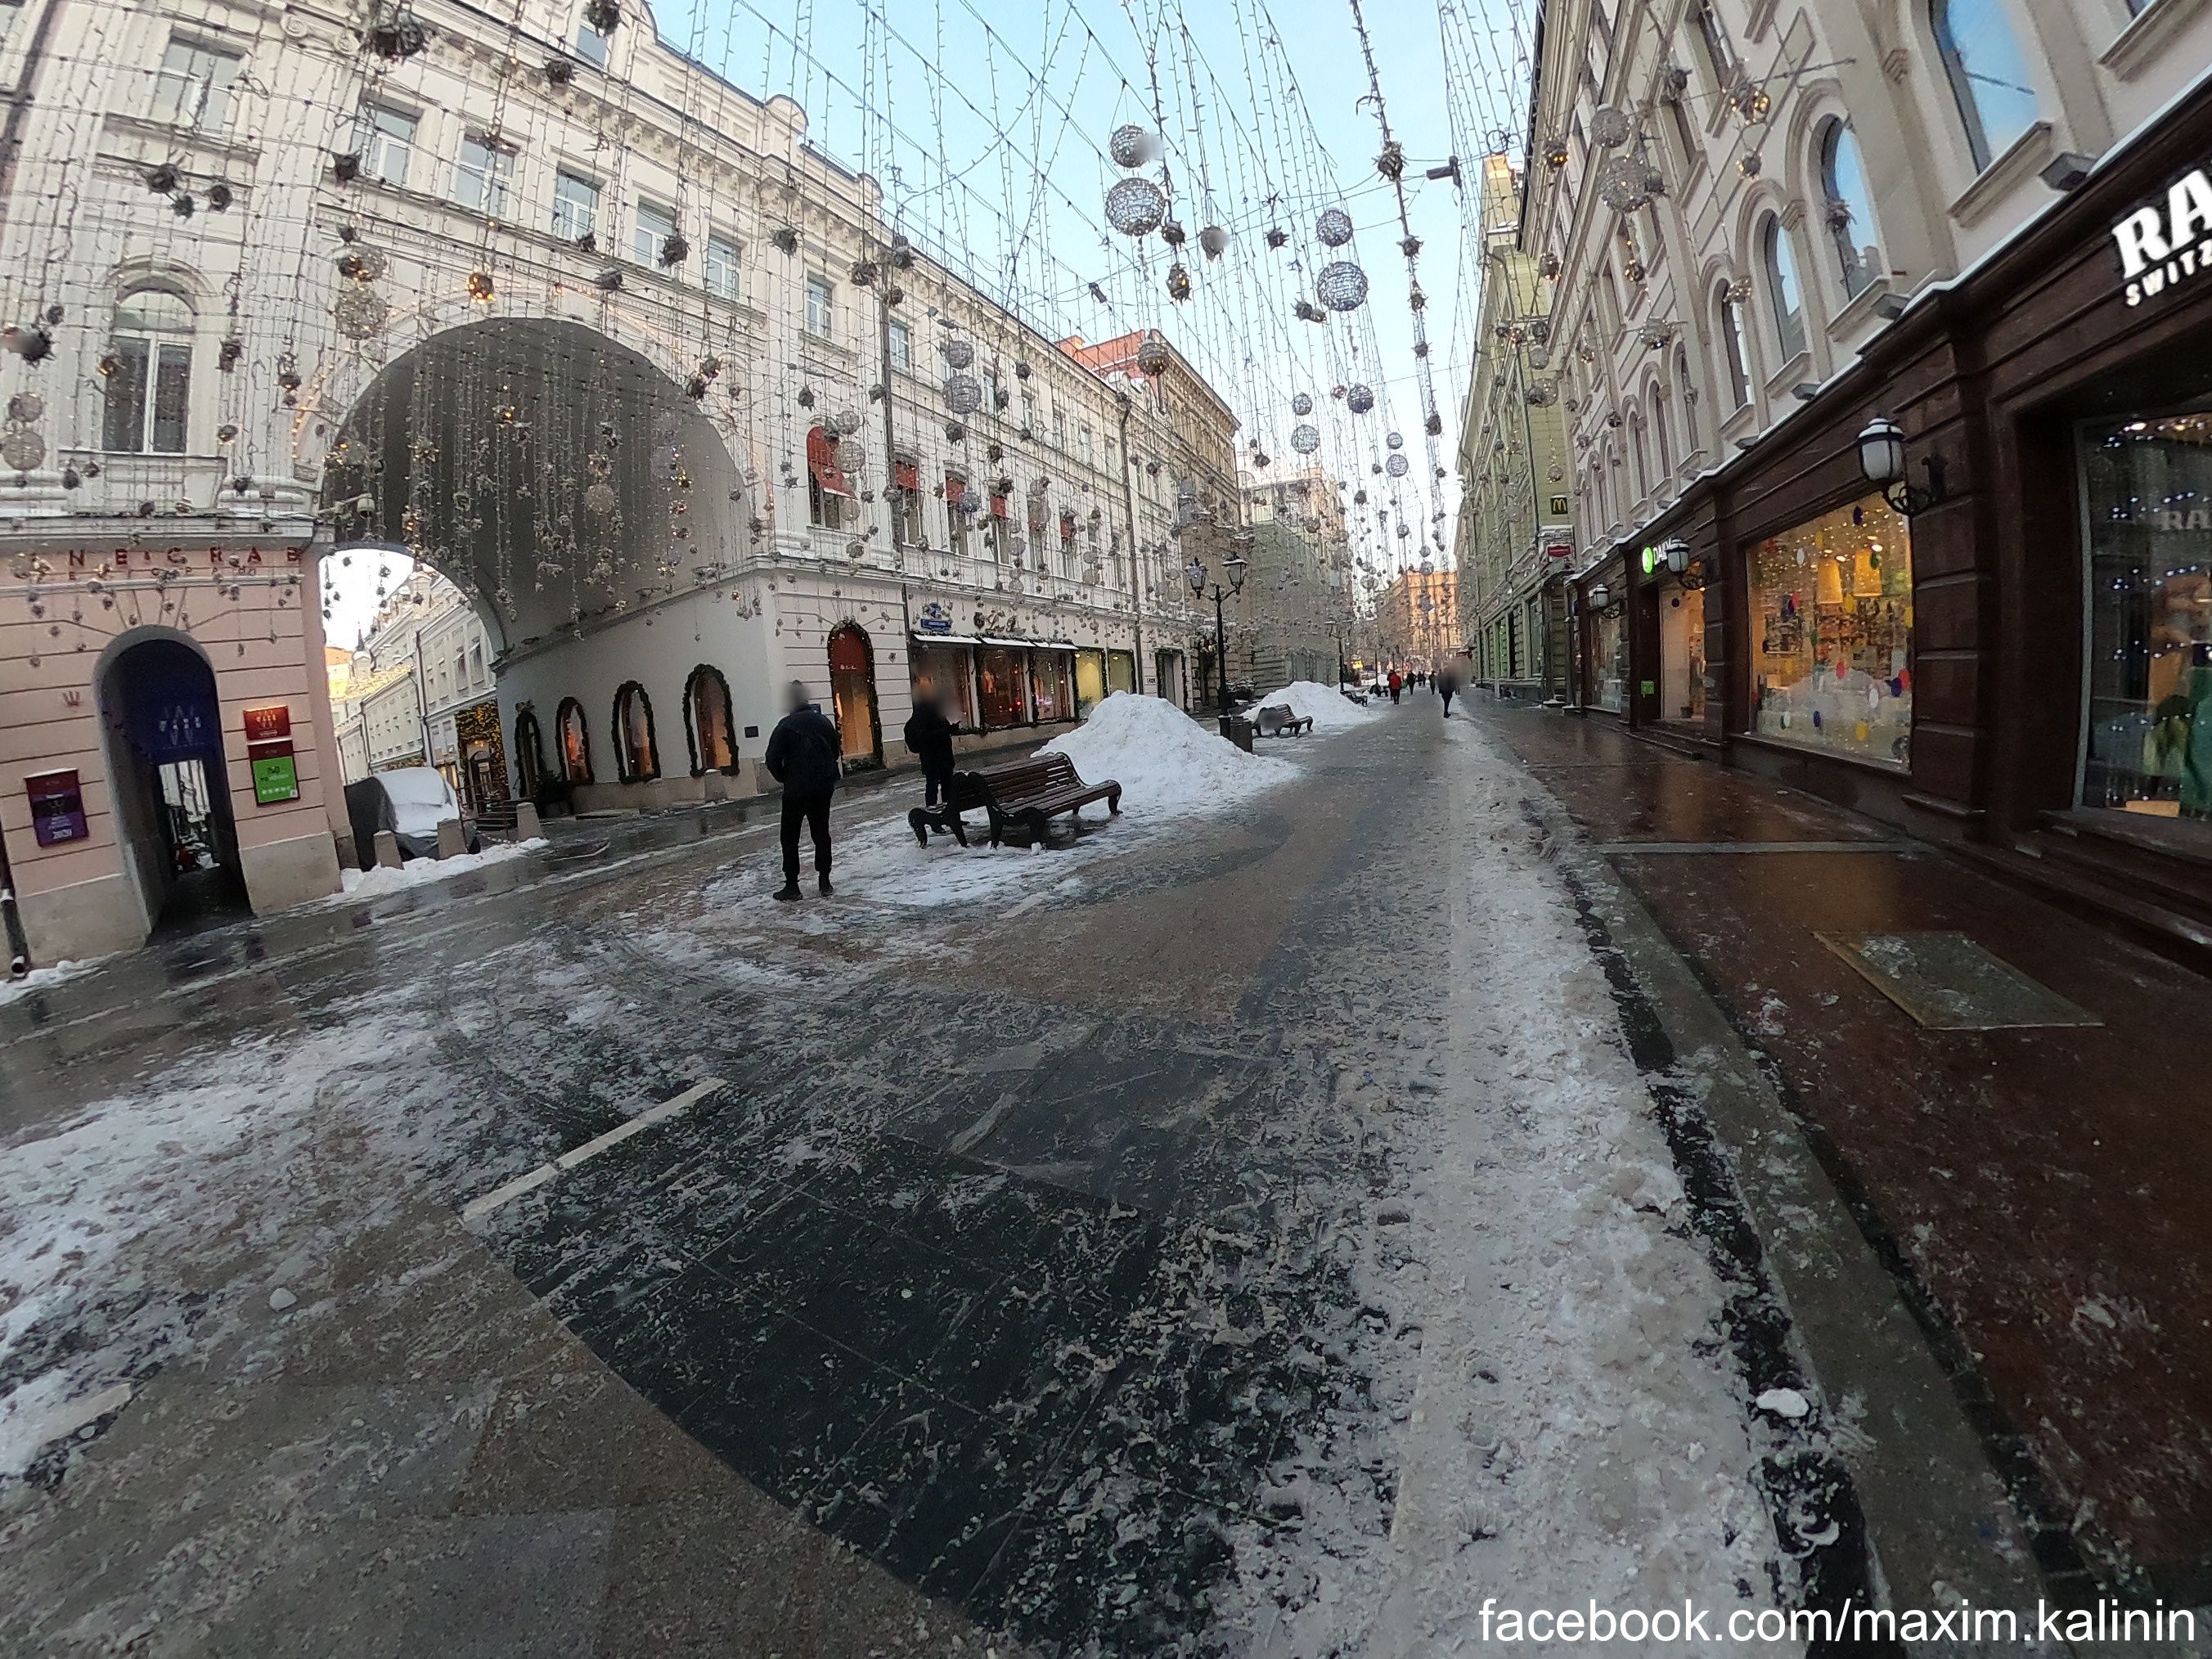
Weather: snowy
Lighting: day
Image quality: good
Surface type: walking surface
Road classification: pedestrian
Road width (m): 10
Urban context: urban centre
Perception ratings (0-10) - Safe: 2.79, Lively: 7.82, Beautiful: 4.18, Boring: 5.7, Depressing: 5.89, Wealthy: 7.5